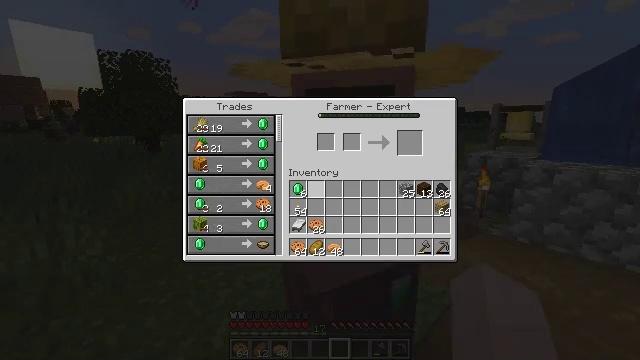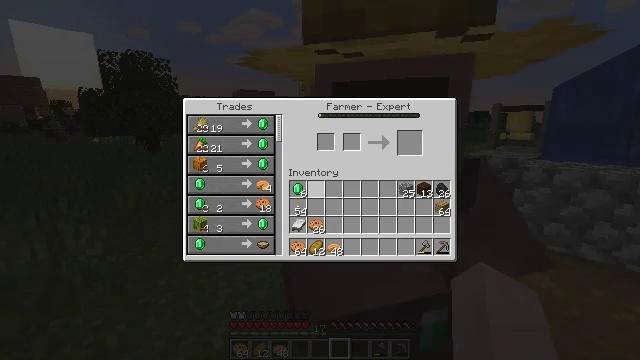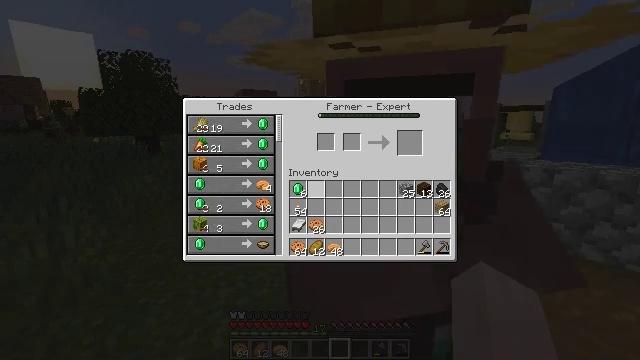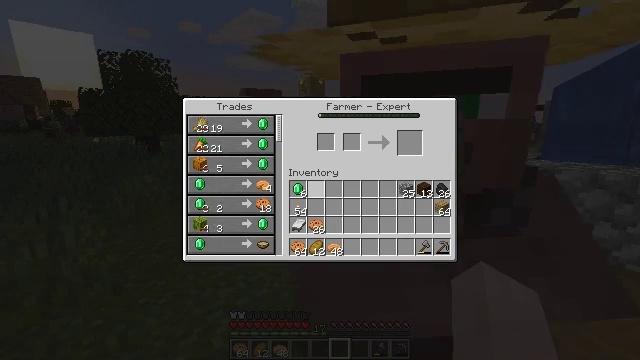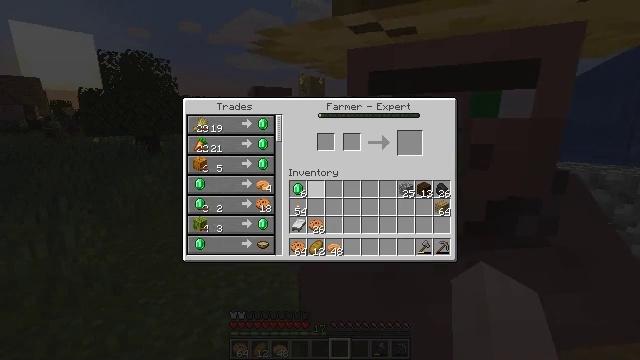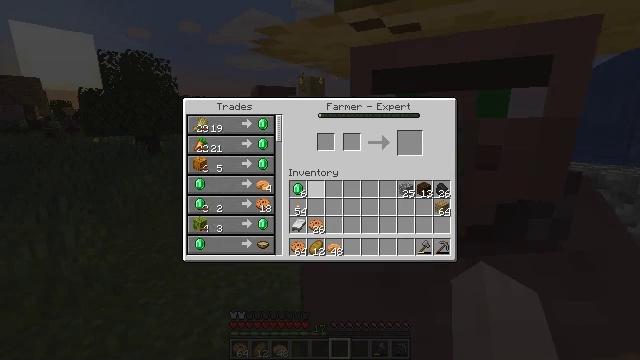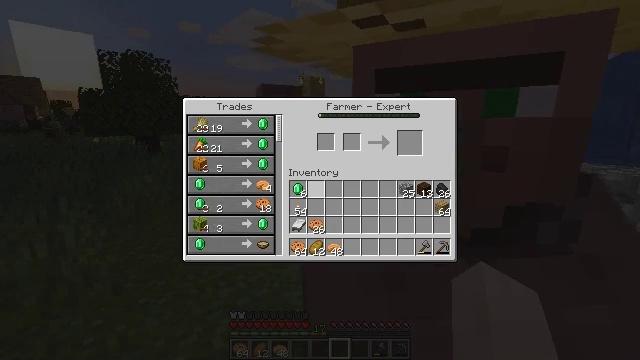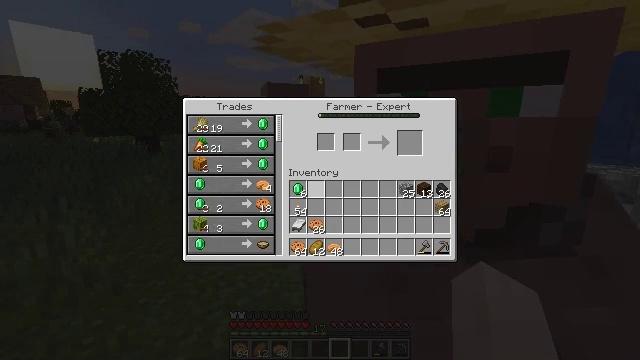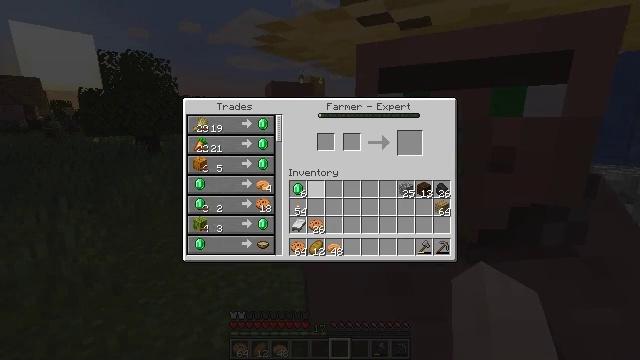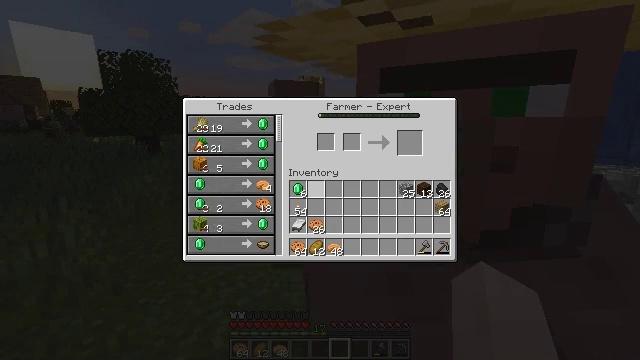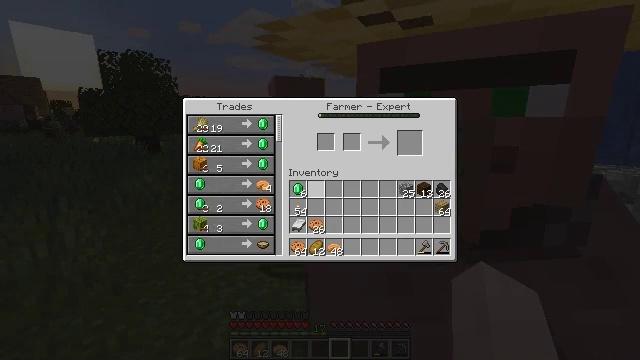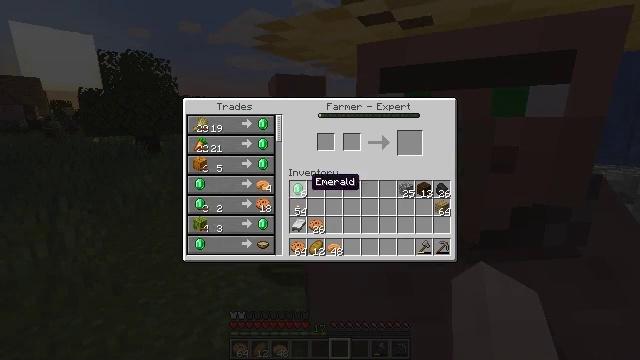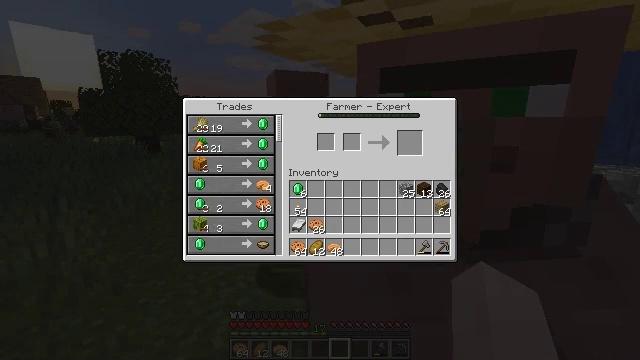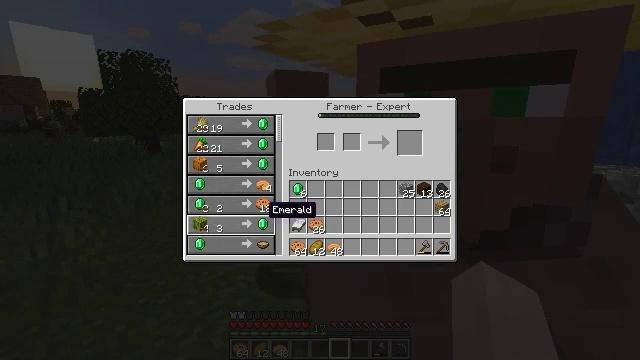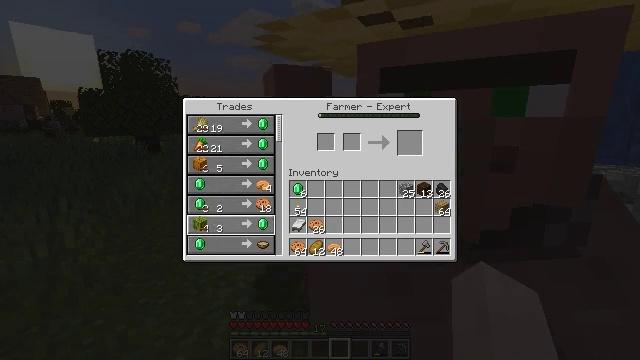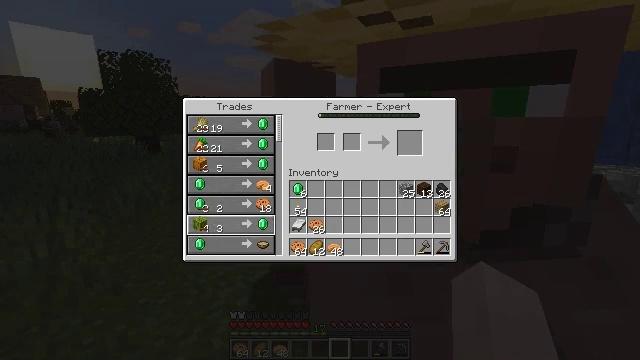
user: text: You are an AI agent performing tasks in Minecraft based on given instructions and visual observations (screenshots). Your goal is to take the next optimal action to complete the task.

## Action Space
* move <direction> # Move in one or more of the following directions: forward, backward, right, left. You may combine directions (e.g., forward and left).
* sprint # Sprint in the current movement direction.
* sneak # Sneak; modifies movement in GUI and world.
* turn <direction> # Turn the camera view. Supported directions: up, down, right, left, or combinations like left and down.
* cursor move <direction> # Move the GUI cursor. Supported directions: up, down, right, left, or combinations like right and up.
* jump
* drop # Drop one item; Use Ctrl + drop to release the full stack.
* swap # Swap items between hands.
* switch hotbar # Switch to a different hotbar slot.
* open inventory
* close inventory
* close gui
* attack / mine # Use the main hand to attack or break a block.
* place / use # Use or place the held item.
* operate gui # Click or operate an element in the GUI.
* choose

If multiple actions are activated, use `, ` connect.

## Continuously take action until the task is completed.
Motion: motion action
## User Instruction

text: Open the crafting table to make a suspicious stew.
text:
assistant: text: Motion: no_op
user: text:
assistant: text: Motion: no_op
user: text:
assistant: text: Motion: no_op
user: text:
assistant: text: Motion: no_op
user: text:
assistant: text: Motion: no_op
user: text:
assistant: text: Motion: no_op
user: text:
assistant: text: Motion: no_op
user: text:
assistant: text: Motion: no_op
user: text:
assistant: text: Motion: no_op
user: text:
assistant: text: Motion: no_op
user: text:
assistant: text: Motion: cursor move left and down
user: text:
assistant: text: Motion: cursor move left and down
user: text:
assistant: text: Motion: cursor move left and down
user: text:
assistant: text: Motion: cursor move left and down
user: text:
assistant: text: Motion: no_op
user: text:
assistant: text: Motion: no_op
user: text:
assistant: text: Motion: no_op
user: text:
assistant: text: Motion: no_op
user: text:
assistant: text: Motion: no_op
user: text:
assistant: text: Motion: no_op
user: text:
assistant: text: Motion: no_op
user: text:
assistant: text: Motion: no_op
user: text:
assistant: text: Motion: no_op
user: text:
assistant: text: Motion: no_op
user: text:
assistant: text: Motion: no_op
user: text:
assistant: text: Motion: cursor move left
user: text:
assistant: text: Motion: no_op
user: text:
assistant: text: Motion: no_op
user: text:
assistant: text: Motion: cursor move right and up
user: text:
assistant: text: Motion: no_op